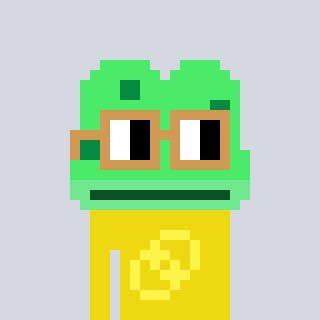
a pixel art character with square brown glasses, a frog-shaped head and a yellow-colored body on a cool background